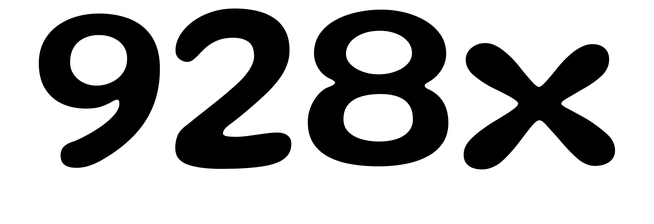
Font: Gluten_Medium